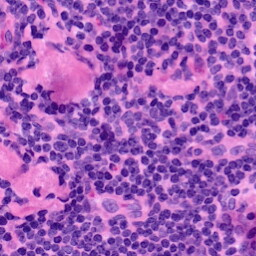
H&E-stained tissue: LymphNode